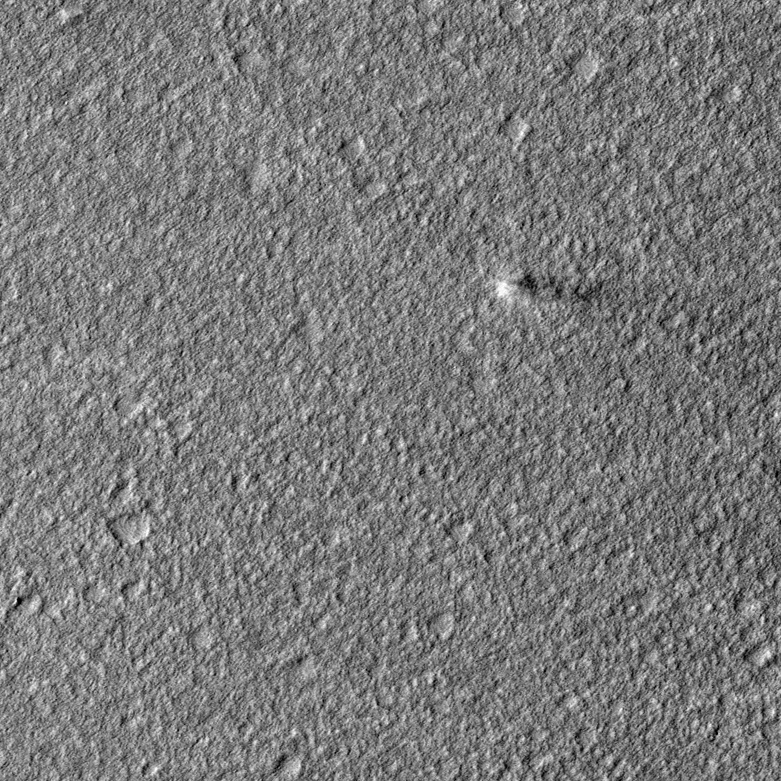
Label: dustdevil